Brain MRI study timepoint: followup_recurrence
T1CE (contrast-enhanced T1) slice:
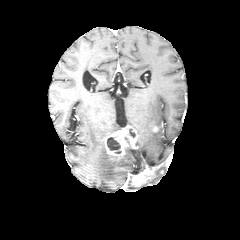
T2-FLAIR slice:
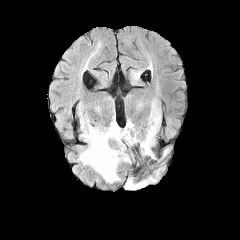